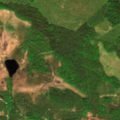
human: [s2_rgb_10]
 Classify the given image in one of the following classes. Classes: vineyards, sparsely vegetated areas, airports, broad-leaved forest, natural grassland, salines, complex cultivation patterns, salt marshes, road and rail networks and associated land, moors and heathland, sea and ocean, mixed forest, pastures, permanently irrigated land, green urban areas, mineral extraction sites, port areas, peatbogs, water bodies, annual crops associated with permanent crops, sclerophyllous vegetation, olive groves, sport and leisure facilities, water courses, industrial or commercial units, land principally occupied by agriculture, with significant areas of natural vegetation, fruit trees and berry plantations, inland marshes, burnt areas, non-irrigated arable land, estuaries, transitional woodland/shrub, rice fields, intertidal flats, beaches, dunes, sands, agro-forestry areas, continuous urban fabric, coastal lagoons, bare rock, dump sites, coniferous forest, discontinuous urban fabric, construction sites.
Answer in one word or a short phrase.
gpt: coniferous forest, mixed forest, transitional woodland/shrub